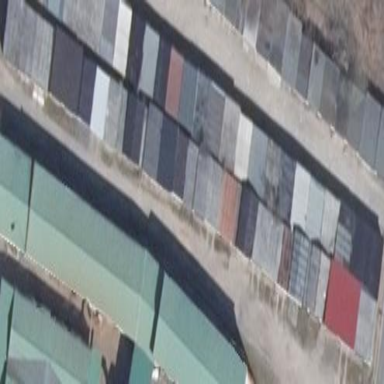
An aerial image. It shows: Group of garages.